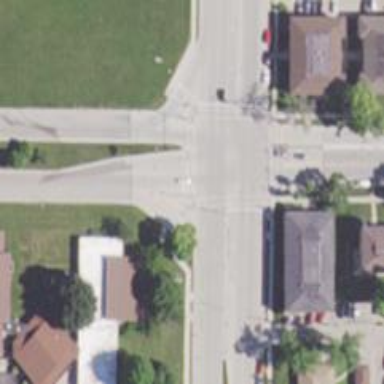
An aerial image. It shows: Crossing with marked lines on the road.